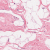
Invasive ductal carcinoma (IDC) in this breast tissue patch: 0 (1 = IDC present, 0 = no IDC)